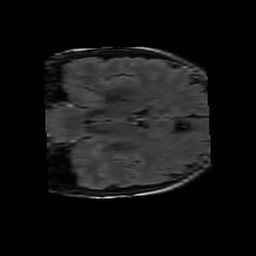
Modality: FLAIR
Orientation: coronal
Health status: ill
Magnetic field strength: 3 T